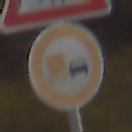
Verkehrszeichen: UeberholverbotKraftfahrzeuge
Zusatzzeichen oben: ReiterRechts
Umgebung: Outdoor, Nature
Tageszeit: Night
Wetter: Clear
Licht: Natural
Jahreszeit: NotSpecified
Kontrast: LowContrast